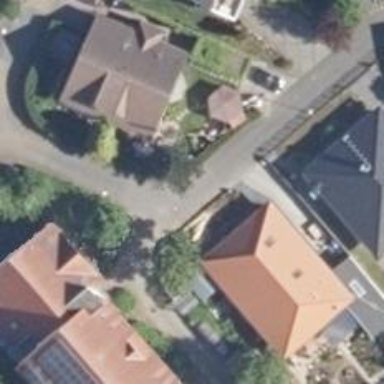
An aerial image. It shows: Living street.